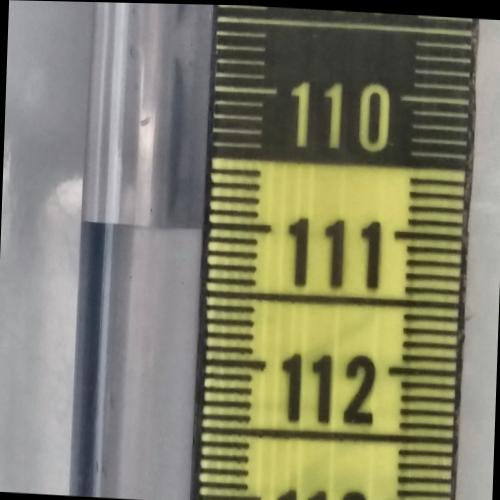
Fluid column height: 111.0 cm